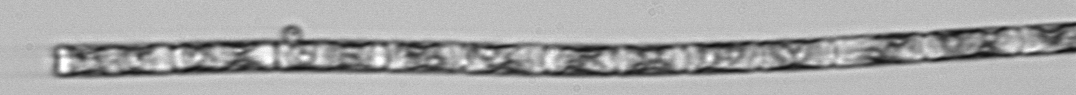
Label: Guinardia_delicatula